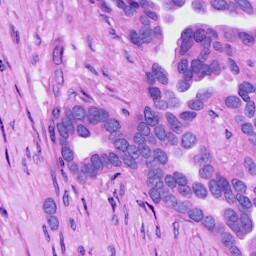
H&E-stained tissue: Ovarian